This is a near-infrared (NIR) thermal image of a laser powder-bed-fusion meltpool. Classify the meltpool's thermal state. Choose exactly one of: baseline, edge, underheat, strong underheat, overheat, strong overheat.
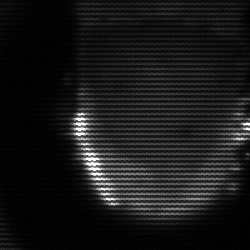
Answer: baseline